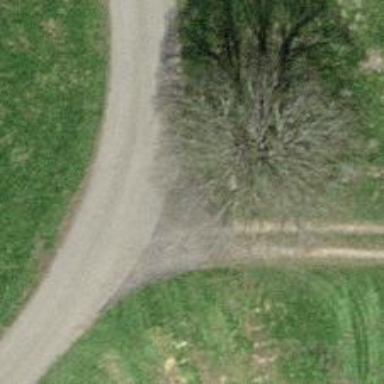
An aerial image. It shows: Historic wayside cross.